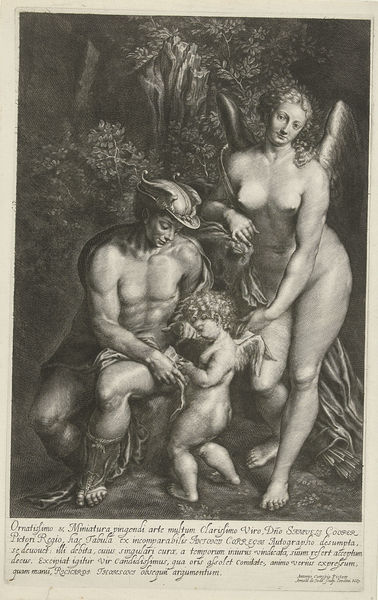
Titel: Mercurius en Venus onderwijzen Amor
Künstler: Arnold de Jode
Standort: Amsterdam
Institution: Rijksmuseum
Schlagwörter: akt, baum, flügel, hand, mann, nackt, umhang, brust, busen, frau, grau, hut, tuch, kappe, falten, gebüsch, kind, locken, wald, engel, putte, putto, brüste, schrift, graphik, wein, lesen, sandalen, antike, druckgrafik, radierung, stich, illustration, mythologie, betrachten, sandale, hüfte, mythos, eros, venus, hermes, merkur, amor, kupferstich, flügelhelm, wissenschaft, huzt, goltzius, mercur, sandalne